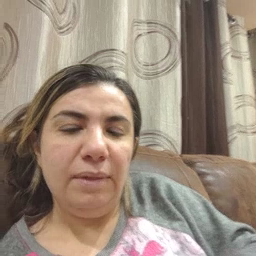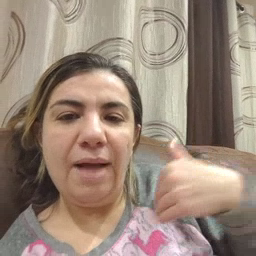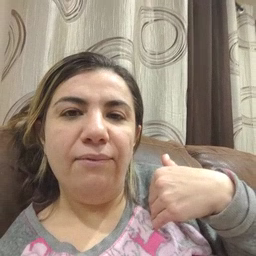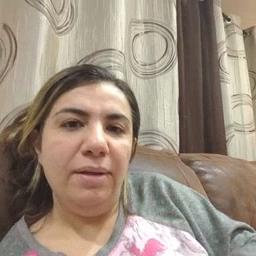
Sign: have